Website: apple
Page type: customer-info-address
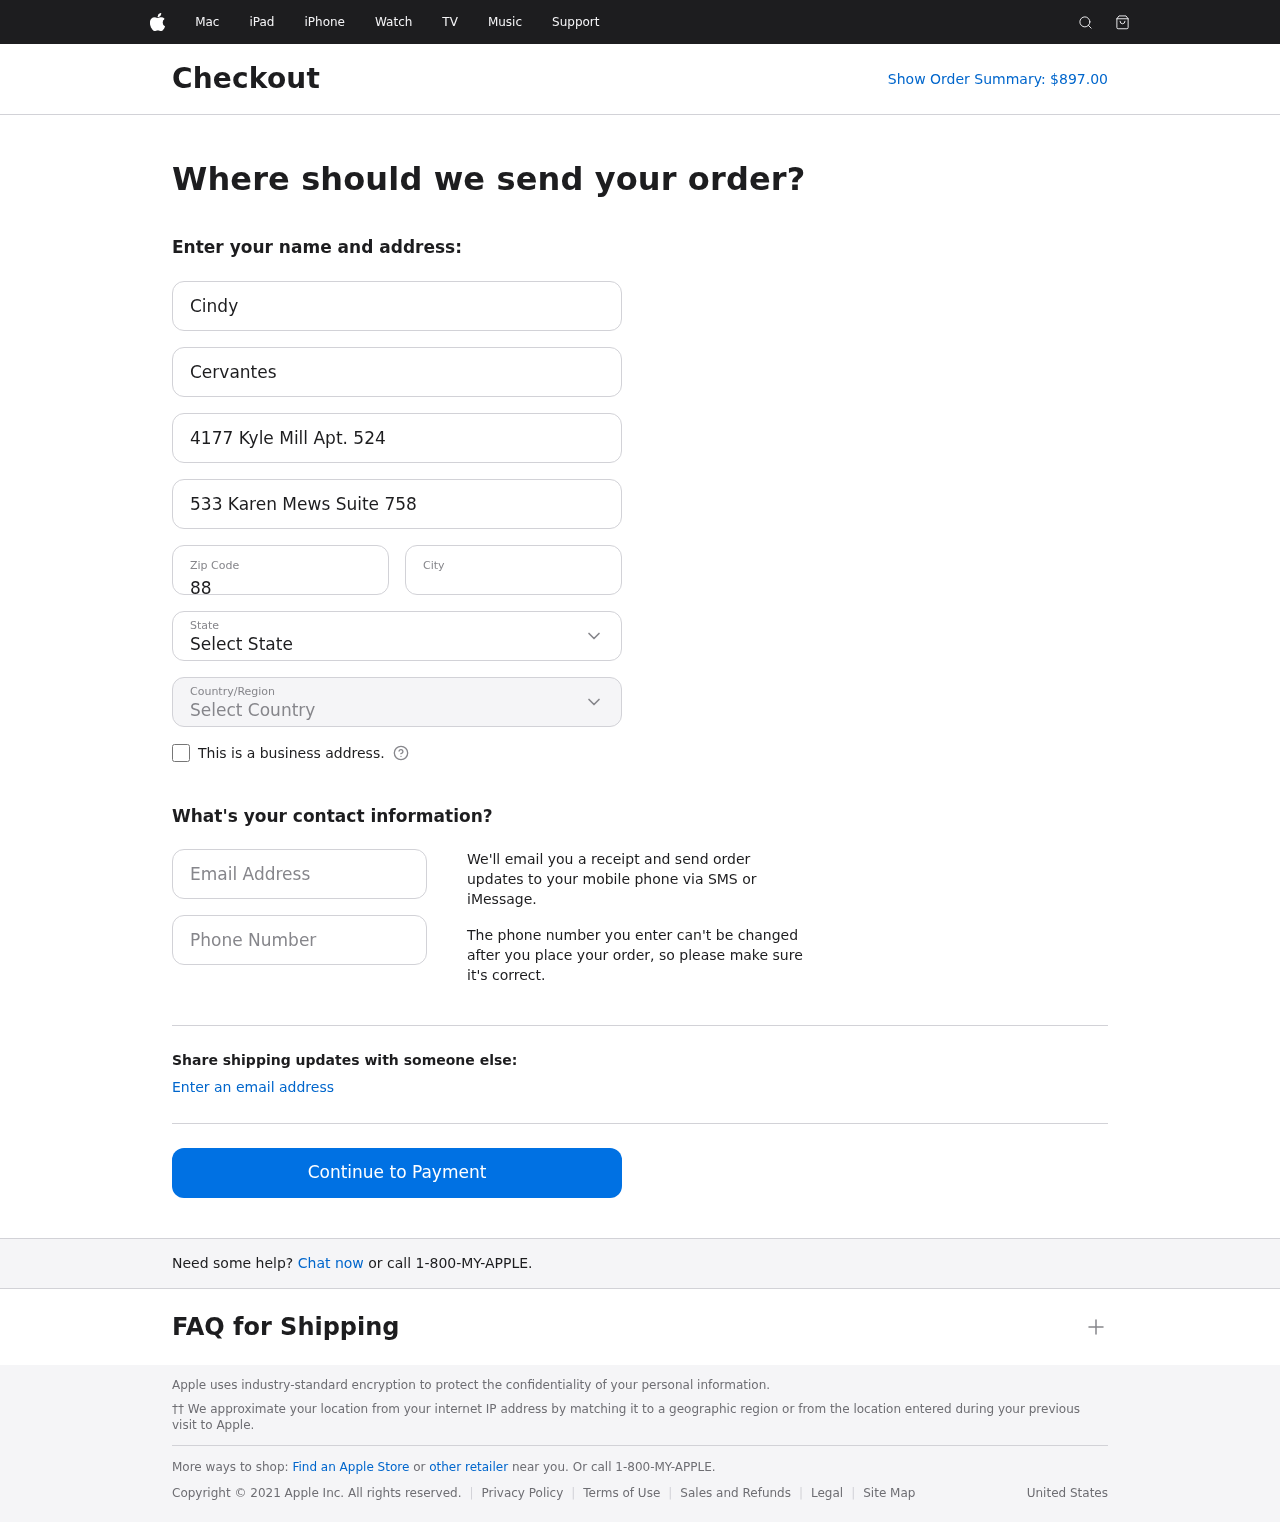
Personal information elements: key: PII_CITY
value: West Brett
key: PII_COUNTRY
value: United States
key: PII_EMAIL
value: cindycervantes@gmail.com
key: PII_FIRSTNAME
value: Cindy
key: PII_LASTNAME
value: Cervantes
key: PII_PHONE
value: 5978496593
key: PII_POSTCODE
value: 88221
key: PII_STATE
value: Connecticut
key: PII_STREET
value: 4177 Kyle Mill Apt. 524
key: PII_STREET2
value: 533 Karen Mews Suite 758
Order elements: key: ORDER_TOTAL
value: Show Order Summary: $897.00